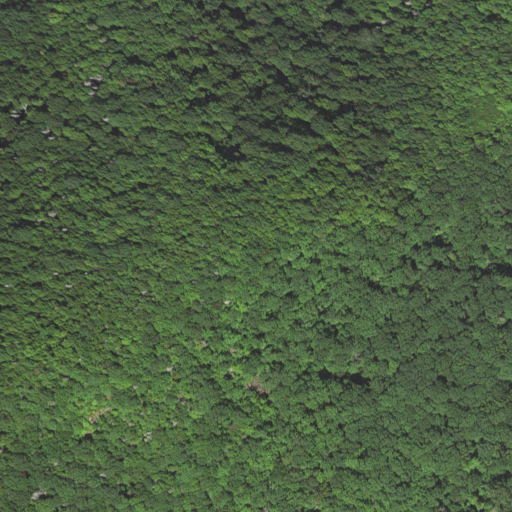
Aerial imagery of ridge(s) in North Carolina named Maple Camp Ridge containing deciduous forest and mixed forest